Question: <URL>
'''
<div class="coach-group">
<div class="coach">1</div>
<div class="coach">2</div>
<div class="coach">3</div>
<div class="coach">4</div>
<div class="coach">5</div>
<div class="coach">6</div>
<div class="coach">7</div>
<div class="coach">8</div>
</div>
second set
<div class="coach-group">
<div class="coach">1</div>
<div class="coach">2</div>
<div class="coach">3</div>
<div class="coach">4</div>
<div class="coach">5</div>
<div class="coach">6</div>
<div class="coach">7</div>
</div>
'''

As you can see in the example, I'm unable to separate the groups...selecting 7th in the first set considers the 2nd in the 2nd set to be the fifth element of the row.
How do I treat each group separately preferably without editing the markup?
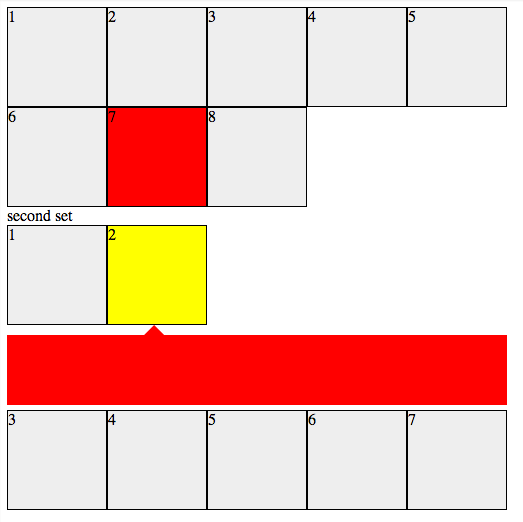
Answer: updated cached 'elements' variable to current '.coach-group' context
JS:
'''
...
$('.coach-group').children(".coach").click(function(){
elements = $(this).closest(".coach-group").children(".coach"); // kinda ugly but the idea is to update elements list to .coach-group context
container.children().removeClass('selected'); // reset selected element
$(this).addClass('selected'); // mark new selected element
...
'''
Fiddle: <URL>
Here are some updates:
added some custom styles ( essentialy - just a fixed height ) smooth out slideUp and slideDown
moved arrow pointer to be positioned via CSS ( looses IE7 compatibility -oh well ) and layout looks slightly off ( which im sure can be fixed easily )
Anyway, did some major refactoring on the JS side of things and heres the final result which does the job.
'''
//possibly encapsulate this whole shenanigan in a self invoking function?
$cell = $(".coach");
$coachGroup = $(".coach-group");
var cellWidth = $cell.width();
var containerWidth = $coachGroup.width();
var cellsInRow = Math.floor( containerWidth / cellWidth );
var currentSectionIndex = -1;
var currentSelectedElementIndex = -1;
var currentEdgeElementIndex = -1;
function resetSection( $section ) {
$section.find(".selected").removeClass("selected");
$section.find(".edge").removeClass("edge");
$section.find(".info-bg").slideUp( function() { $(this).remove(); } );
currentSelectedElementIndex = -1;
currentEdgeElementIndex = -1;
}
function getEdgeElementIndexFrom( currentIndex ) {
var rowNumber = Math.floor( currentIndex / cellsInRow ) + 1;
var lastElementIndex = rowNumber * cellsInRow;
return lastElementIndex;
}
function handleClick( $cell, $activeSection ) {
var selectedElementIndex = $cell.index();
var $allCells = $activeSection.children();
$(".selected").removeClass("selected");
$cell.addClass("selected");
var edgeElementIndex = getEdgeElementIndexFrom( selectedElementIndex );
var totalElements = $activeSection.children().length;
if ( edgeElementIndex > totalElements ) {
edgeElementIndex = totalElements;
}
edgeElementIndex = edgeElementIndex - 1;
if ( edgeElementIndex == currentEdgeElementIndex ) {
console.log( selectedElementIndex );
console.log( currentSelectedElementIndex );
if ( selectedElementIndex == currentSelectedElementIndex ) {
var $infoBg = $(".info-bg");
if ( $infoBg.is(":visible") ) {
$infoBg.slideUp();
$cell.removeClass("selected");
} else {
$infoBg.slideDown();
$cell.addClass("selected");
}
} else {
currentSelectedElementIndex = selectedElementIndex;
$(".info-bg").slideDown();
}
} else {
currentEdgeElementIndex = edgeElementIndex;
var $edgeCell = $allCells.eq( currentEdgeElementIndex );
$allCells.find(".edge").removeClass("edge");
$edgeCell.addClass("edge");
$(".info-bg").slideUp( function() { $(this).remove(); } );
var $info = $(".info-template").clone();
$info.removeClass("info-template").addClass("info-bg");
$edgeCell.after( $info );
$info.slideDown();
}
}
$cell.on("click", function() {
var $this = $( this );
var $activeSection = $this.closest( ".coach-group" );
var activeSectionIndex = $activeSection.index();
if ( currentSectionIndex != activeSectionIndex ) {
var $oldSection = $coachGroup.eq( currentSectionIndex );
resetSection( $oldSection );
currentSectionIndex = activeSectionIndex;
}
handleClick( $this, $activeSection );
});
'''
Updated fiddle: <URL>